Question: I am having problems increasing the prices of my hp products by 10%.
Here is what I've tried -->>
'''
UPDATE products SET price = price*1.1;
from products
where prod_name like 'HP%'
'''
Here is a picture of the products table:

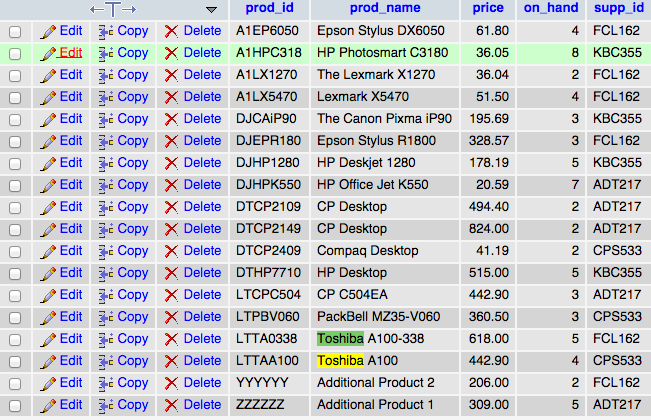
Answer: This is your query:
'''
UPDATE products SET price = price*1.1;
from products
where prod_name like 'HP%'
'''
It has one issue with the semicolon in the second row. Also, it is not standard SQL (although this will work in some databases). The standard way of expressing this is:
'''
update products
set price = price * 1.1
where prod_name like 'HP%';
'''
The 'from' clause is not necessary in this case.